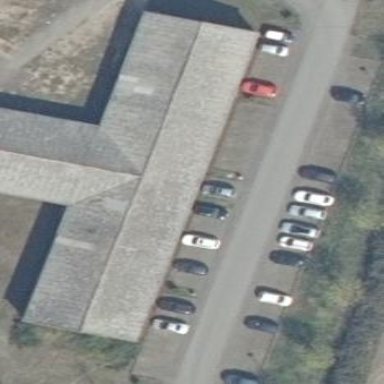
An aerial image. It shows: Parking area.